Question: I have a problem where I need to check that two columns in each table in a database are unique.
We have the database with barcode entries called uid and rid.
Table 1: T1.uid
And
Table 2: T2.rid
No barcodes in the two table columns must be the same.
How can we ensure that.
If a insertion of a barcode into table T1.uid matches an entry in
T2.rid we want to throw an error.
The tables are cleaned up and is in a consistent state where the entries in
T1.uid and T2.rid are unique over both table columns.
It is not possible to insert NULL values in the tables respective uid and tid column(T1.uid and T2.rid)
It is not possible to create a new table for all barcodes.
Because we don't have full control of the database server.
This solution cannot work for us, because we cannot make a new table
to keep track of the unique names(see table illustration).
We want to have a constraint over two columns in different tables without changing the schema.
Per the illustration we want to make it impossible for john to exist in
T2 because he already exists in table T1. So an error must be "thrown"
when we try to insert John in T2.Name.
The reason is that we have different suppliers that inserts into these tables
in different ways, if we change the schema layout, all suppliers would
need to change their database queries. The total work is just to much,
if we force every suppplier to make changes.
So we need something unobtrusive, that doesnt require the suppliers to change
their code.
A example could be that T1.Name is unique and do not accept NULL values.
If we try insert an existing name, like "Alan", then an exception will occur
because the column has unique values.
But we want to check for uniqueness in T2.Name at the same time.
The new inserted value should be unique over the two tables.

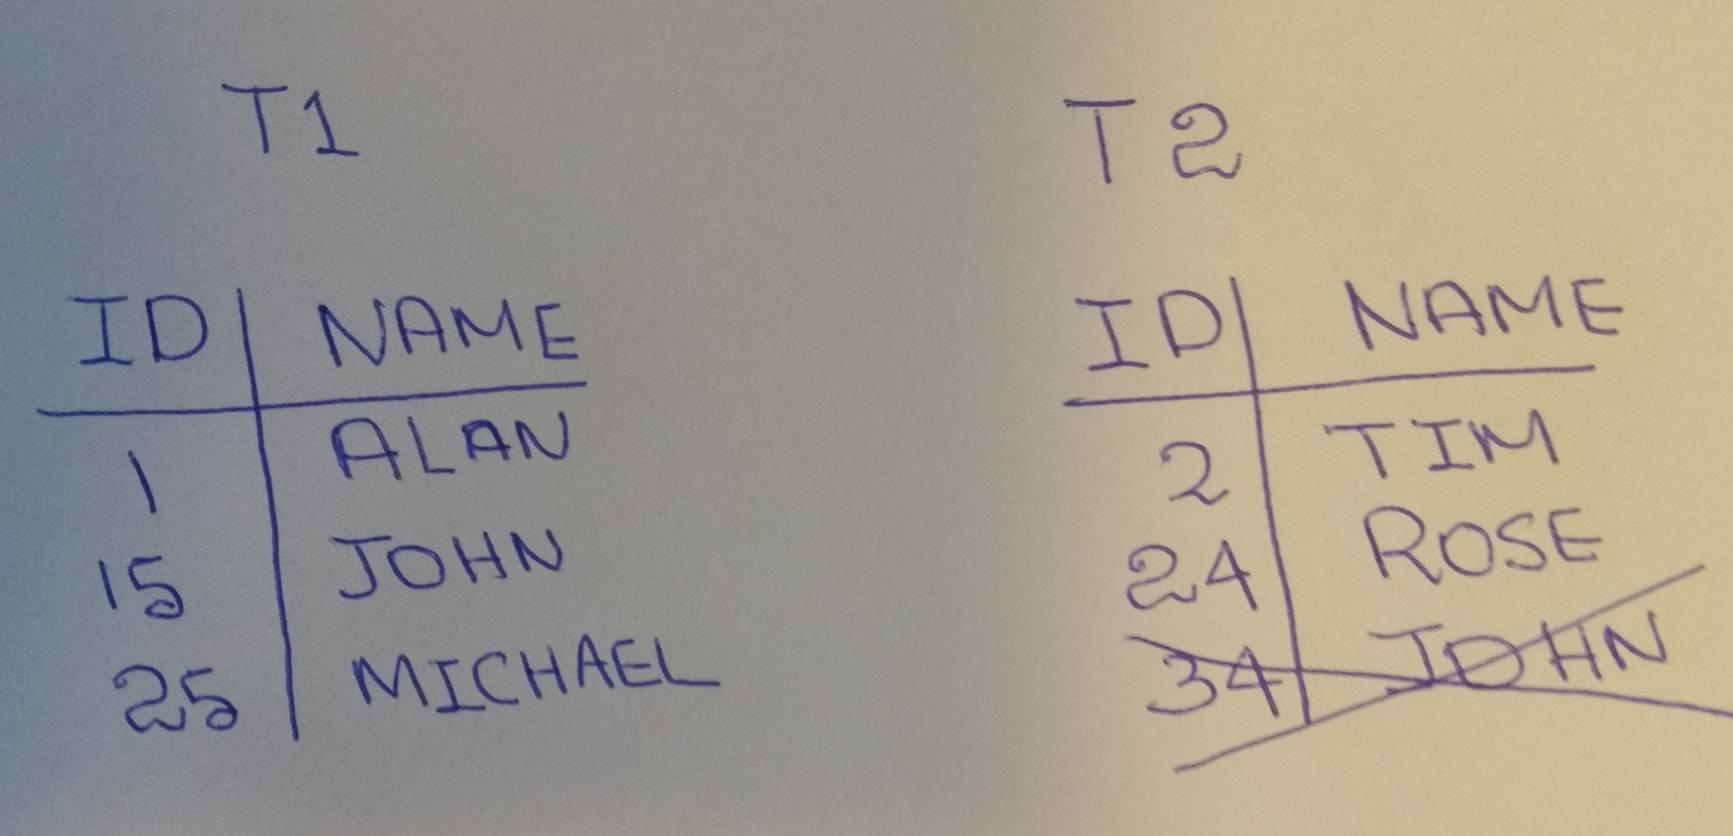
Answer: Thanks to all who answered.
I have solved the problem. A trigger is added to the database
everytime an insert or update procedure is executed, we catch it
check that the value(s) to be inserted doens't exist in the columns of the two
tables. if that check is succesfull we exceute the original query.
Otherwise we rollback the query.
<URL>
-